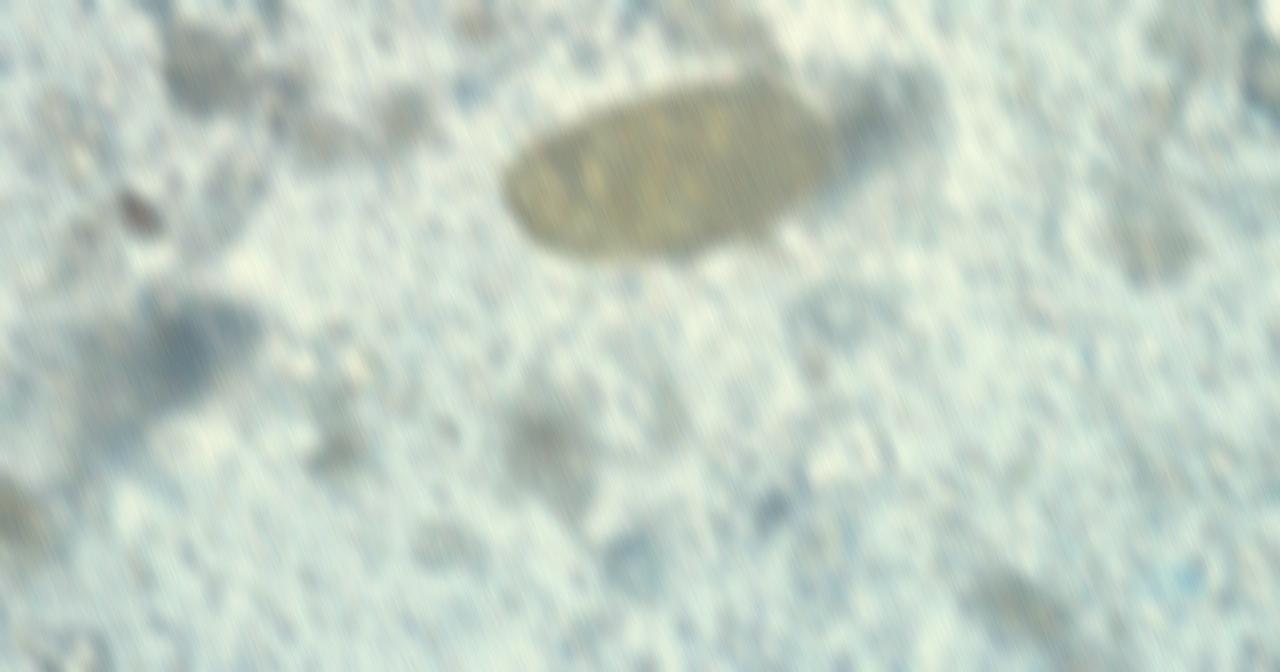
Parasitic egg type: Paragonimus spp